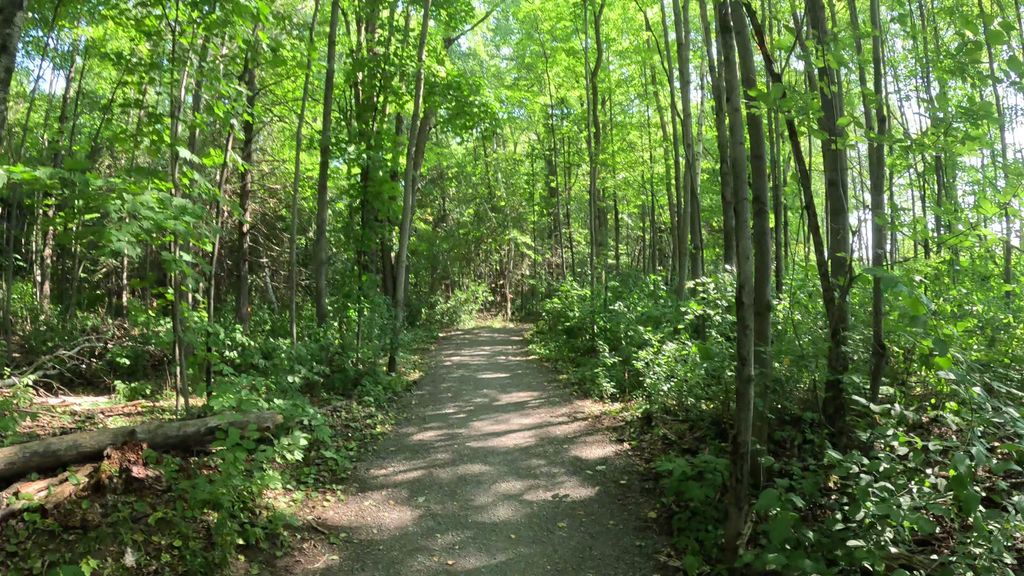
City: ottawa-gatineau